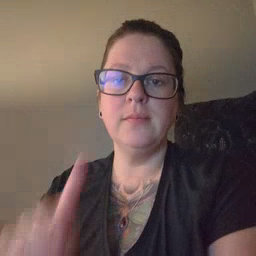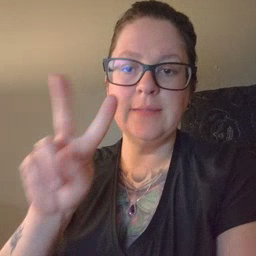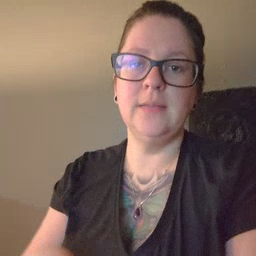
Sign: TV